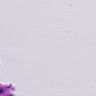
Metastatic tissue present: no